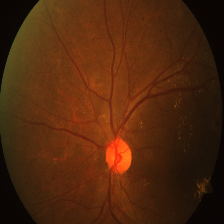
Diabetic retinopathy grade: Severe